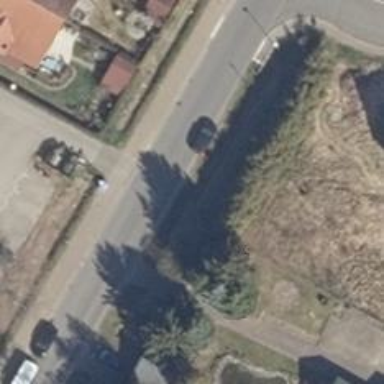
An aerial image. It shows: Asphalt road in residential area.